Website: lowes
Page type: billing-address
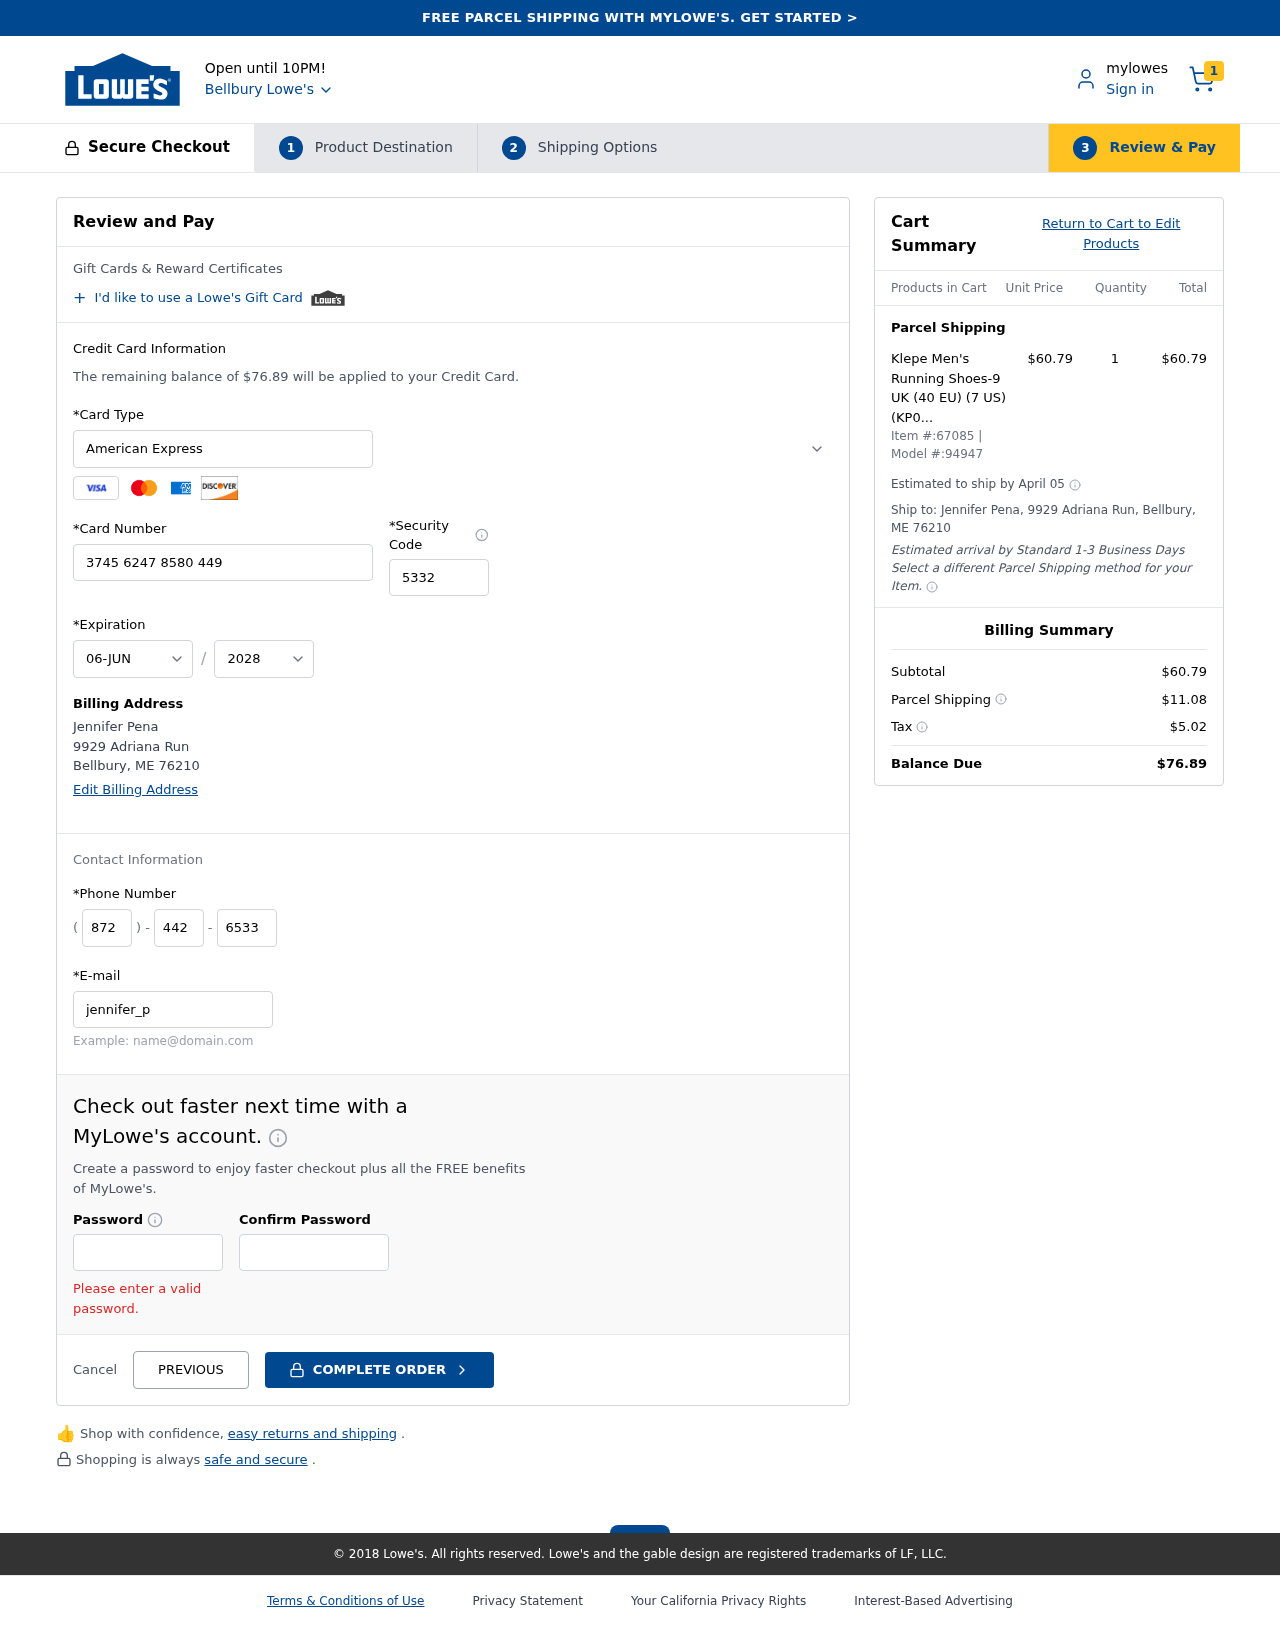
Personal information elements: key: PII_CARD_CVV
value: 5332
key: PII_CARD_EXPIRY_MONTH
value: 06
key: PII_CARD_EXPIRY_YEAR
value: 28
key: PII_CARD_NUMBER
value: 3745 6247 8580 449
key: PII_CARD_TYPE
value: American Express
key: PII_CITY
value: Bellbury
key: PII_CITY_STATE_ZIP
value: Bellbury, ME 76210
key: PII_EMAIL
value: jennifer_pena@gmail.com
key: PII_FULLNAME
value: Jennifer Pena
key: PII_PHONE_AREA
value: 872
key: PII_PHONE_PREFIX
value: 442
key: PII_PHONE_SUFFIX
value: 6533
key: PII_STREET
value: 9929 Adriana Run
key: PII_FULLNAME2
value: Jennifer Pena
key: PII_STREET2
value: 9929 Adriana Run
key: PII_CITY_STATE_ZIP2
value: Bellbury, ME 76210
Product elements: key: PRODUCT1_NAME
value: Klepe Men's Running Shoes-9 UK (40 EU) (7 US) (KP040/BLK)
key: PRODUCT1_PRICE
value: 60.79
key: PRODUCT1_QUANTITY
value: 1
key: PRODUCT_ITEM_NUMBER
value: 67085
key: PRODUCT_MODEL_NUMBER
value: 94947
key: PRODUCT1_LINE_TOTAL
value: $60.79
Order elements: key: ORDER_NUM_ITEMS
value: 1
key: ORDER_TOTAL
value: $76.89
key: ORDER_SHIPPING_DATE
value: April 05
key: ORDER_SUBTOTAL
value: $60.79
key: ORDER_SHIPPING_COST
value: $11.08
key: ORDER_TAX
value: $5.02